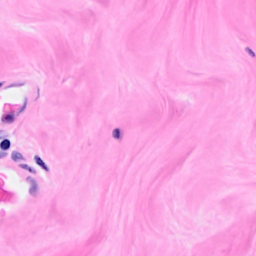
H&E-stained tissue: Breast